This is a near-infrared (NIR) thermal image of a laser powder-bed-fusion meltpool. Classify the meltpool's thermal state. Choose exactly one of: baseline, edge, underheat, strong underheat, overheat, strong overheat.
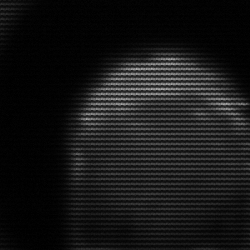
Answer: edge